Question: I have Eclipse Juno with Spring Tools Suite plugin installed.
I need to deploy a newly imported web project to Tomcat 7, which I installed on my system via repository.
The problem is that the 'New Server Wizard' screen won't allow me to select Tomcat 7, as the description is empty and unmodifiable.

How can I fix this? I can select other versions of Tomcat but when I select the installation path of Tomcat I get an error that the installed version is 7.
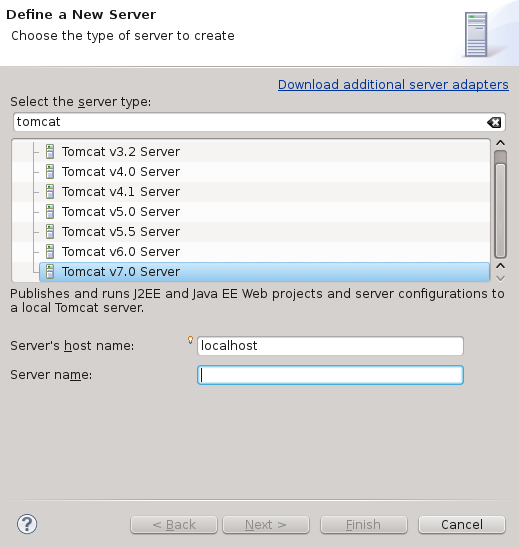
Answer: As per the instruction s provided in this <URL>
Follow these steps, as this is a known issue
1. Go to Window->Preferences->Server->Runtime Environments and fix the broken path/link for the server.
2. Rename the org.eclipse.jst.server.tomcat.core.prefs to org.eclipse.jst.server.tomcat.core.prefs.bak (or you can delete this file). This file can be found at \workspace\.metadata\.plugins\org.eclipse.core.runtime\.settings
3. Rename the org.eclipse.wst.server.core.prefs to org.eclipse.wst.server.core.prefs.bak (or delete the file). This file also can be found at the same location as above.